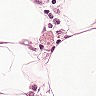
Metastatic tissue present: no